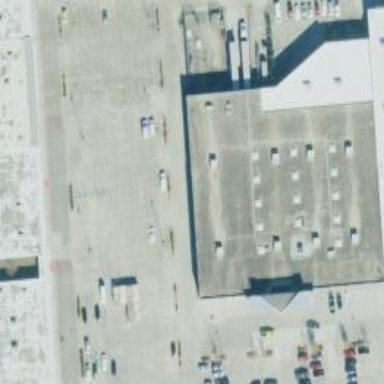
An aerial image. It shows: Building.